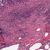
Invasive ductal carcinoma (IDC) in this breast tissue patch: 0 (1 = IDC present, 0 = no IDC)